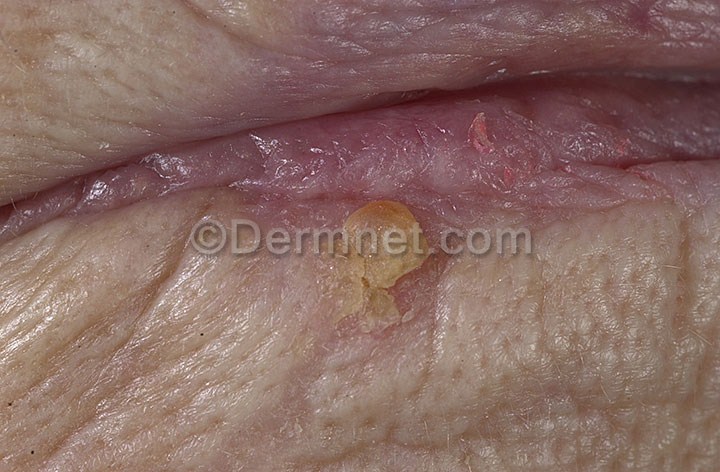
Disease: Actinic Keratosis Basal Cell Carcinoma and other Malignant Lesions